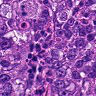
Metastatic tissue present: yes